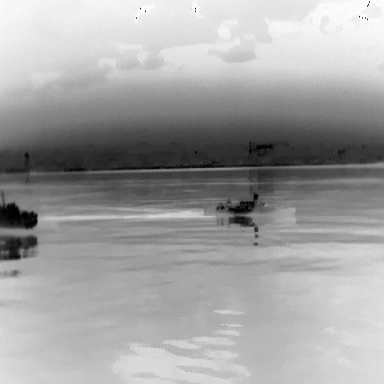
There are two objects shown in the infrared image, including a canoe, and a warship.